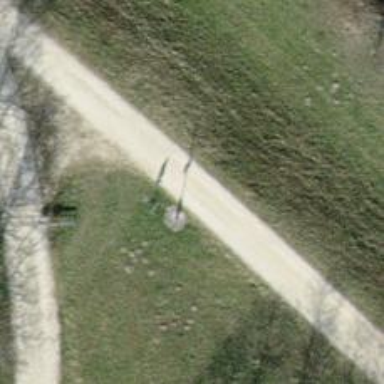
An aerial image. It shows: Lift gate barrier.